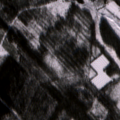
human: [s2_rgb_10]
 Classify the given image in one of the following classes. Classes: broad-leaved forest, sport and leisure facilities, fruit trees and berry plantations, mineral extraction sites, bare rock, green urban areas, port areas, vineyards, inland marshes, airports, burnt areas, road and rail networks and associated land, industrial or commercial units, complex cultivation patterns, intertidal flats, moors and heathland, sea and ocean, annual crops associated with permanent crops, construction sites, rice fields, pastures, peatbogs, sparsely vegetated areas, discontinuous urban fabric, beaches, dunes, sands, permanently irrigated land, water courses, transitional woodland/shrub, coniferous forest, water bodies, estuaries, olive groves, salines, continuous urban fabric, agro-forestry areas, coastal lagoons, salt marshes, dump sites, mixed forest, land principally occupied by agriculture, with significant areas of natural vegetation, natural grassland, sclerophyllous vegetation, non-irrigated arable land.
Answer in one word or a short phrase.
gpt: coniferous forest, mixed forest, transitional woodland/shrub, peatbogs, water bodies